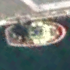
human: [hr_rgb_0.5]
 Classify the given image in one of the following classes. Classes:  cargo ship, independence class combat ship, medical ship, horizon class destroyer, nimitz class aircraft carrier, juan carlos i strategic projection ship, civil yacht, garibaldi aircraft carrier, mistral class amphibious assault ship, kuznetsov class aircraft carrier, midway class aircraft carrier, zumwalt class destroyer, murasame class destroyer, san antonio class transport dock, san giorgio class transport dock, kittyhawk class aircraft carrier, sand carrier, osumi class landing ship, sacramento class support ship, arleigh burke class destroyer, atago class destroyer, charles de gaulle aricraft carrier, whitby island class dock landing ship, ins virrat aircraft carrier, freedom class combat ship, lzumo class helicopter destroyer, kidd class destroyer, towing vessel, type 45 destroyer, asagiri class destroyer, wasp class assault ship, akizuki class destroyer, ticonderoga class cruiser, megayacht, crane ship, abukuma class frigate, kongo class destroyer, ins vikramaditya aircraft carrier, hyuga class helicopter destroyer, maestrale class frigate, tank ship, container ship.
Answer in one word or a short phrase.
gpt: Towing vessel